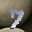
Label: 7